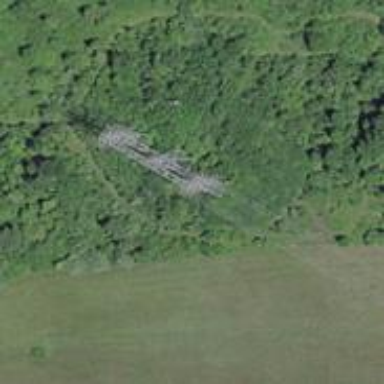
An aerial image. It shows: Lattice structure tower.